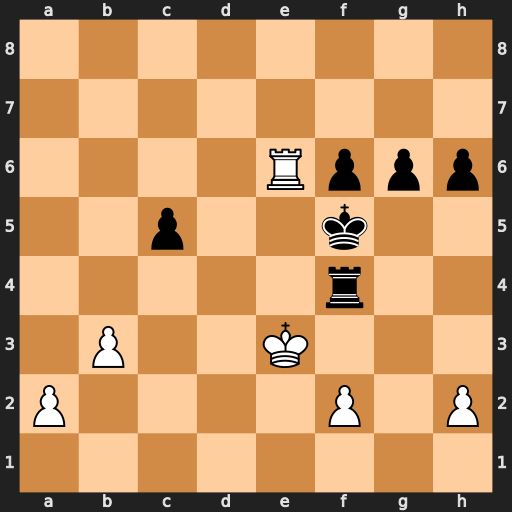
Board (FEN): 8/8/4Rppp/2p2k2/5r2/1P2K3/P4P1P/8
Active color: w
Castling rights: -
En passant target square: -
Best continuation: Rxf6+ Kxf6 Kxf4